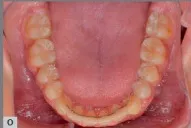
A-I) Post-treatment extraoral photographs.
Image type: medical_photograph (oral_photograph)